Aerial crown-view tile of a tropical tree (Barro Colorado Island, Panama), acquired 20250915:
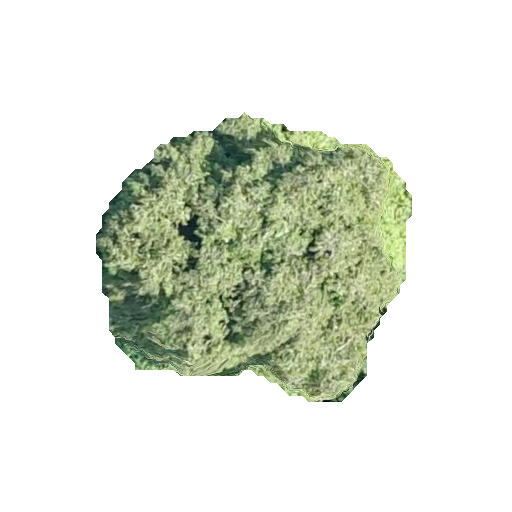
Species: Quararibea asterolepis
GBIF accepted scientific name: Quararibea asterolepis
Crown area: 97.184 m²